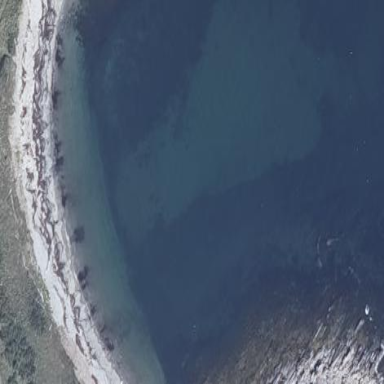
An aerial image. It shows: Scenic beach with natural beauty.